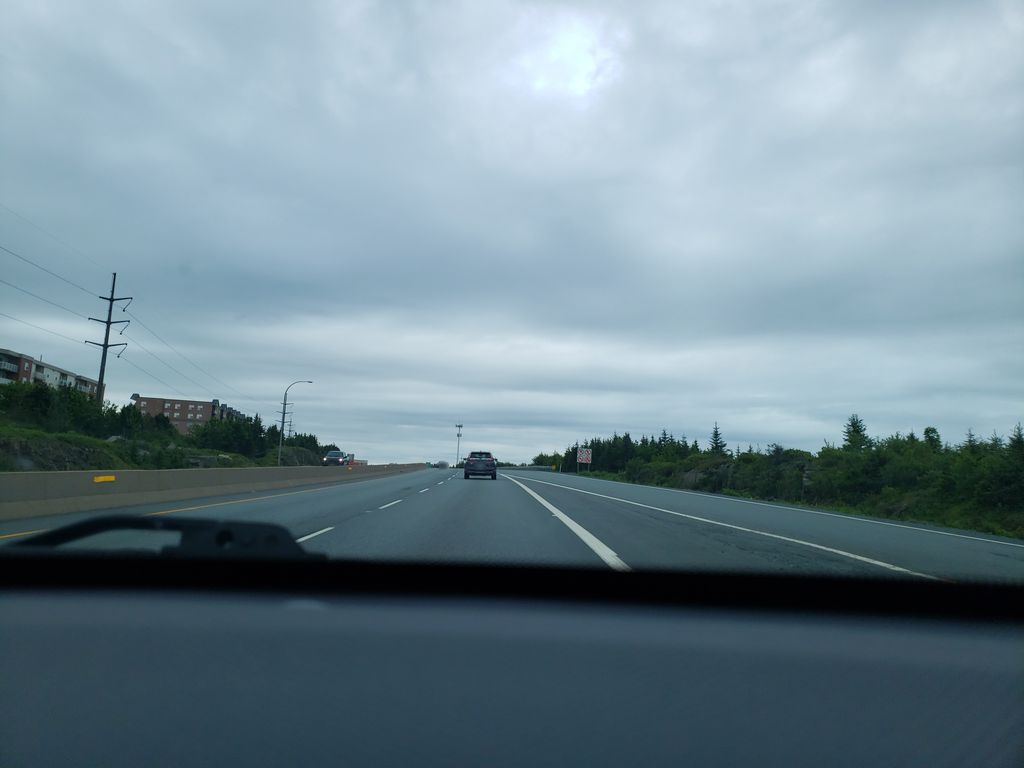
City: halifax